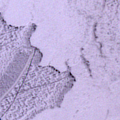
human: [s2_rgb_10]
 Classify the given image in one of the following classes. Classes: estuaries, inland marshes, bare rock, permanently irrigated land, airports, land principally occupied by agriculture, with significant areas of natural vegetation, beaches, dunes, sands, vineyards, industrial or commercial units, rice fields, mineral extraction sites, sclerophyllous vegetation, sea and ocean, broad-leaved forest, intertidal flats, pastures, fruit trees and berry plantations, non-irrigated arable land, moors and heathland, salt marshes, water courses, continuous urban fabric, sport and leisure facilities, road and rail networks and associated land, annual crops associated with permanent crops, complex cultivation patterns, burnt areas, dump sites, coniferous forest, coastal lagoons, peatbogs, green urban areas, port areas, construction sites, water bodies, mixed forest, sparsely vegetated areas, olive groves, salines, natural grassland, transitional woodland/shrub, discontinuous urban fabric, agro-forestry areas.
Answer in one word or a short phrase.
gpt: sea and ocean